Field crop: maize
Growth stage: 2
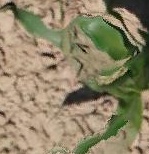
Species: maize